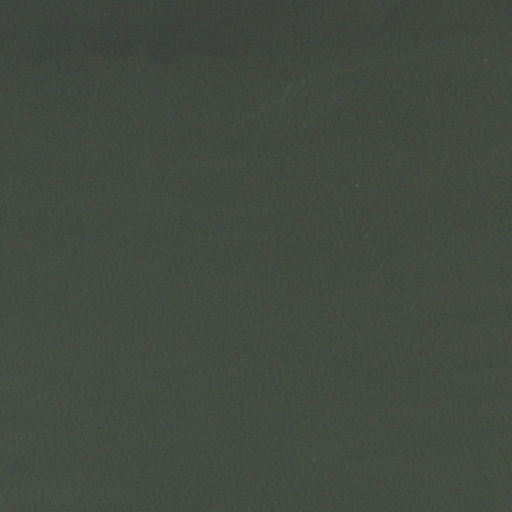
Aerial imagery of island in Louisiana named Shell Island containing only open water